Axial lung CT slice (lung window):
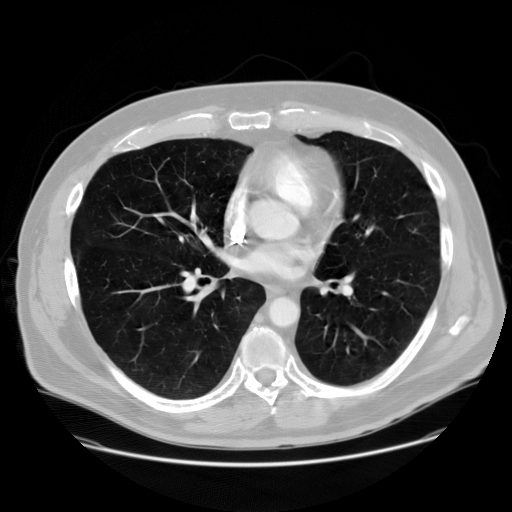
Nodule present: no